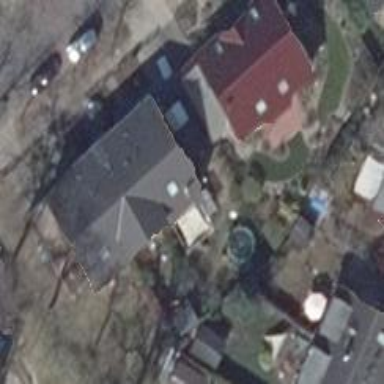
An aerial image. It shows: Terrace-style building with gabled roof.